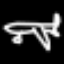
Label: airplane